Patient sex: M
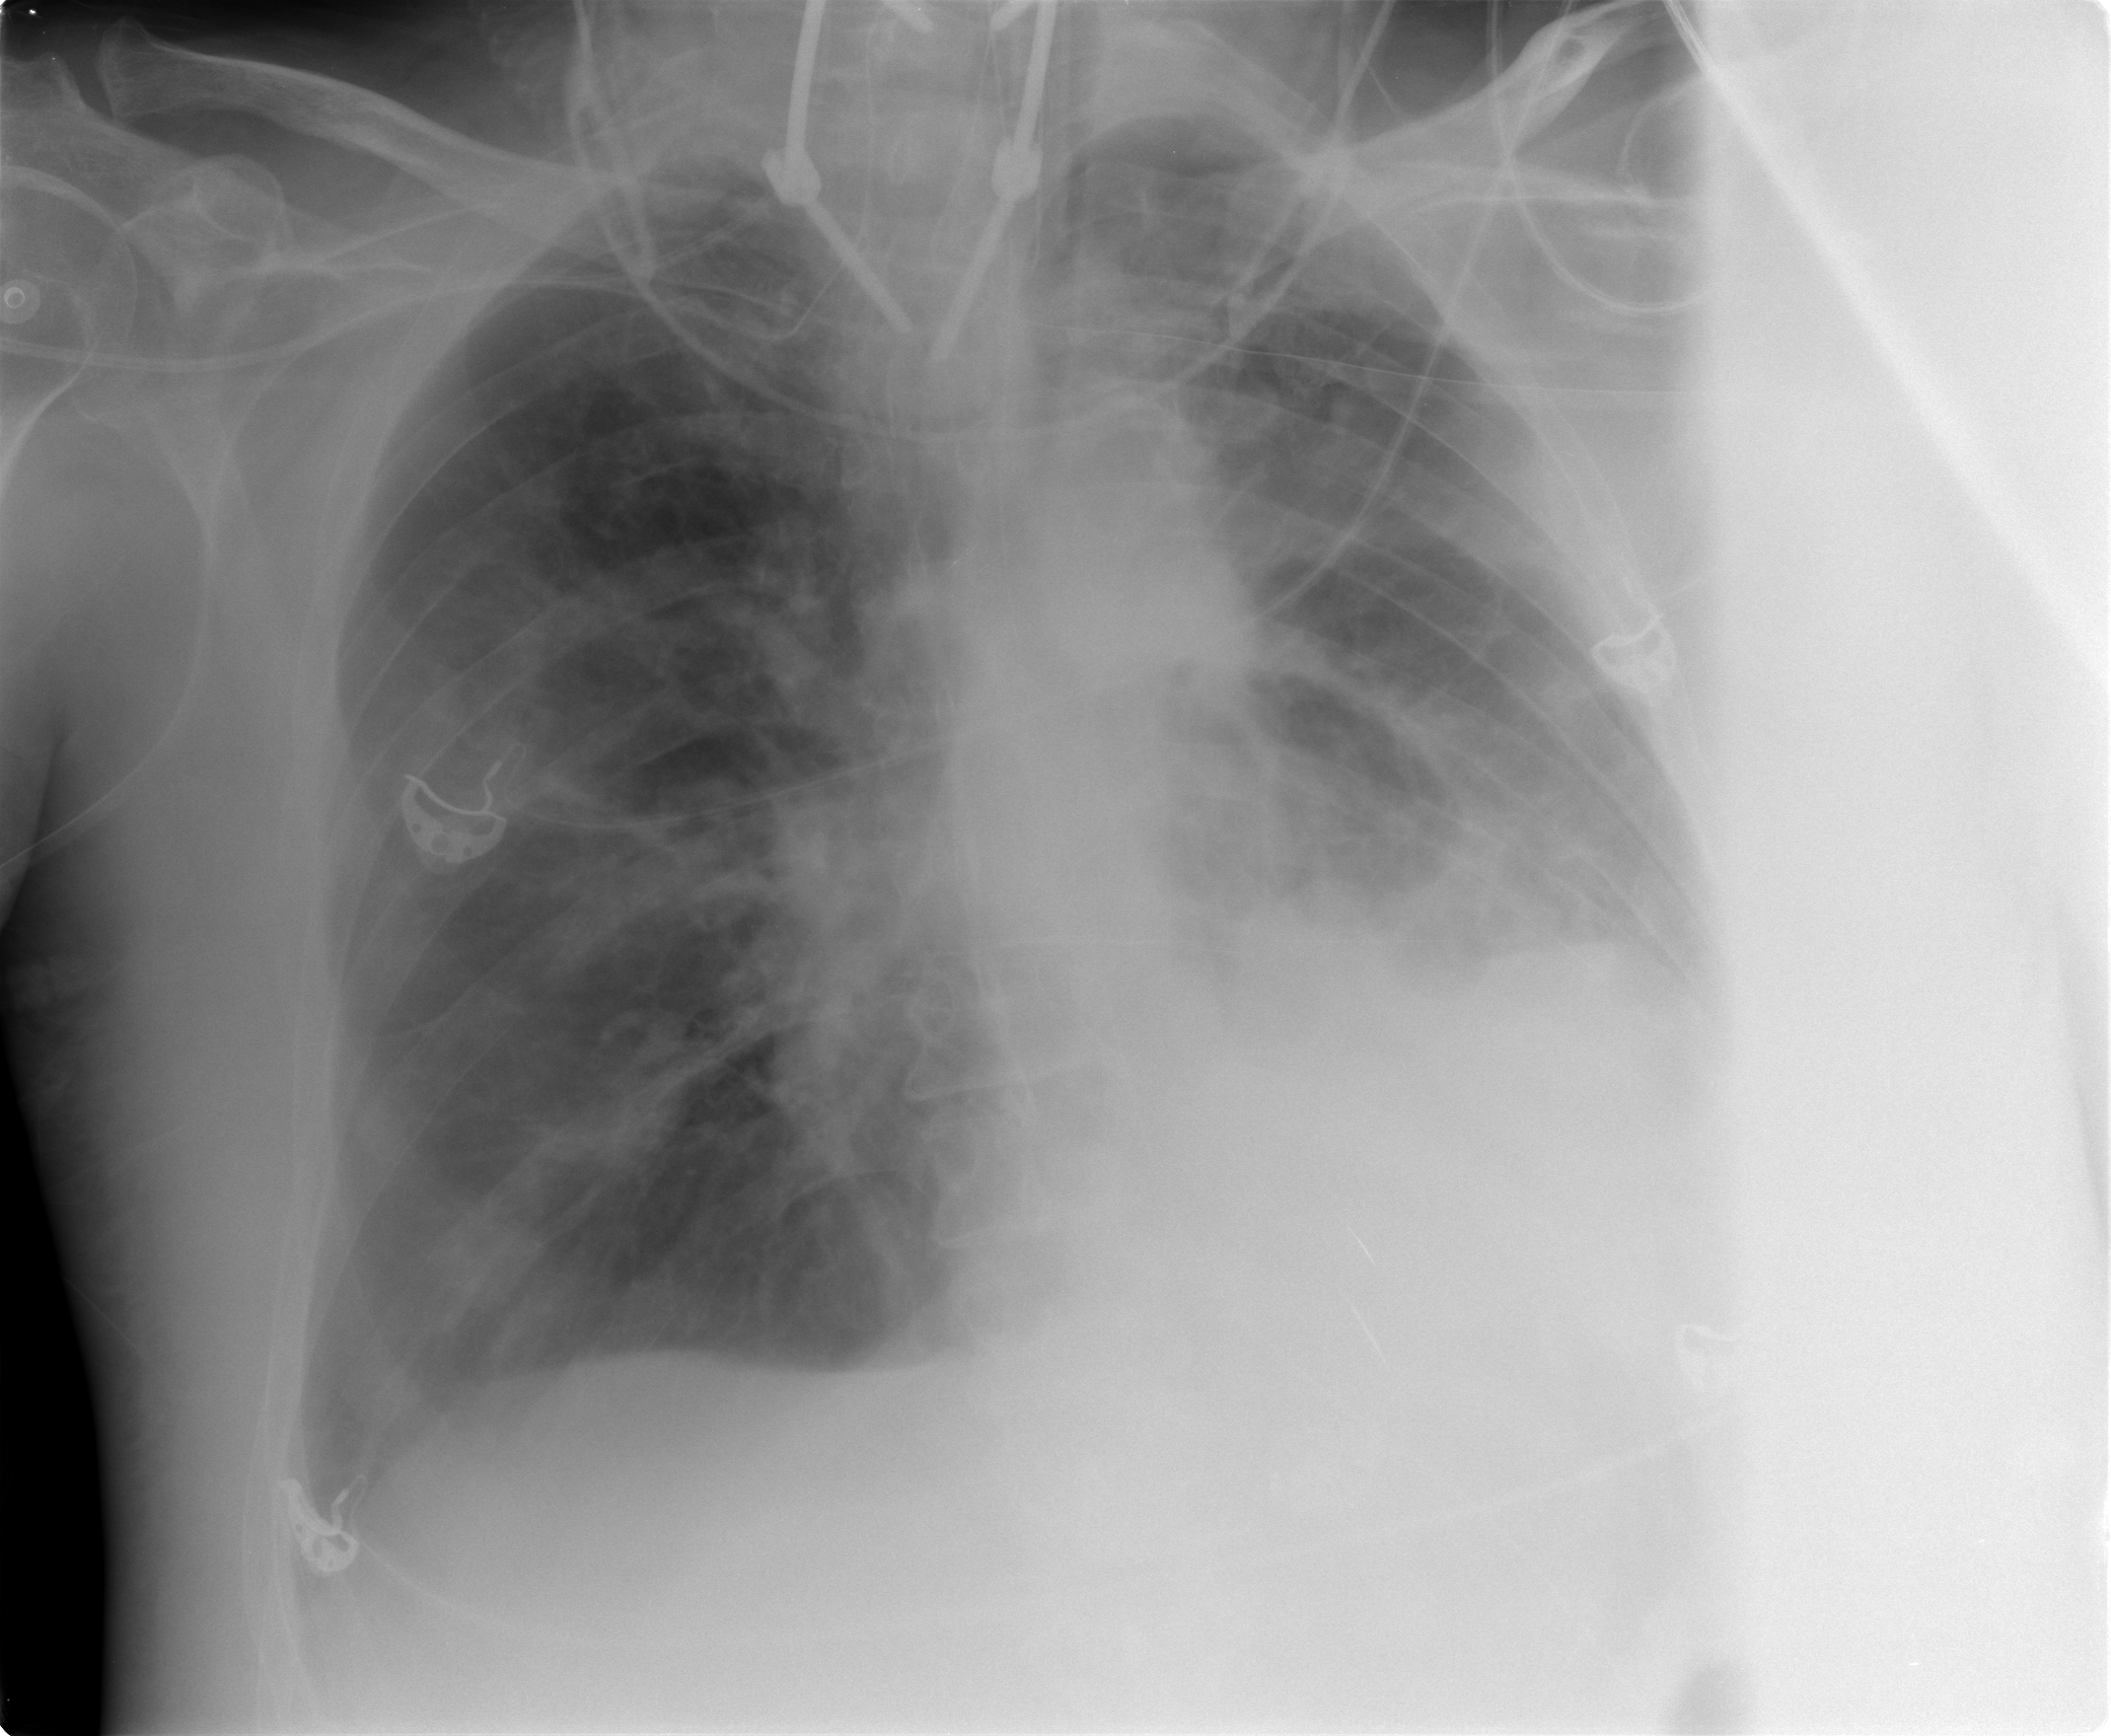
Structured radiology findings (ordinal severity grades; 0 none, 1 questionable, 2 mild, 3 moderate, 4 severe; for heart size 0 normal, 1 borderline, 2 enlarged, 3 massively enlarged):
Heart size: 0
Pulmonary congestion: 2
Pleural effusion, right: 0
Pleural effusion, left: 2
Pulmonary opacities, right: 2
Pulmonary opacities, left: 2
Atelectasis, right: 2
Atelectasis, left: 2